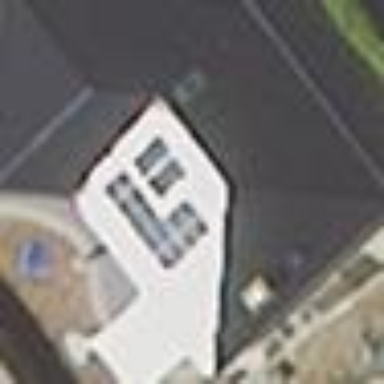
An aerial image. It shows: Simple and straightforward house.